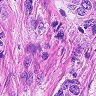
Metastatic tissue present: yes